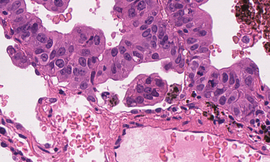
Tumor epithelial tissue: yes
Tumor-associated stroma tissue: yes
Normal tissue: no